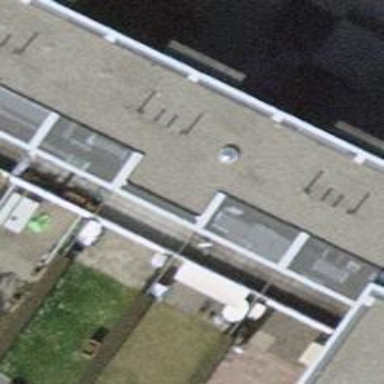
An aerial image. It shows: Terrace building with flat roof.